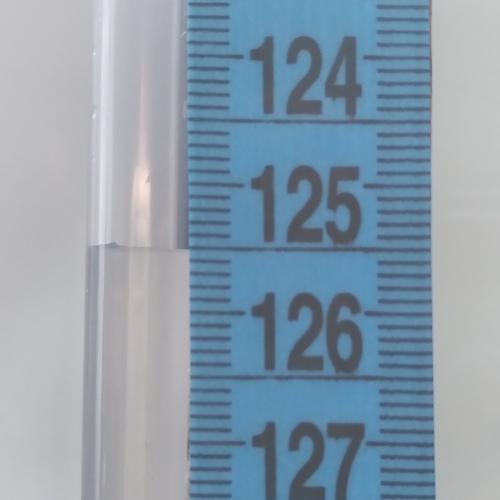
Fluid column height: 125.5 cm